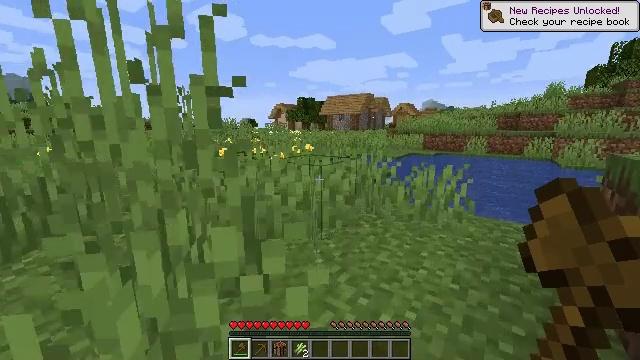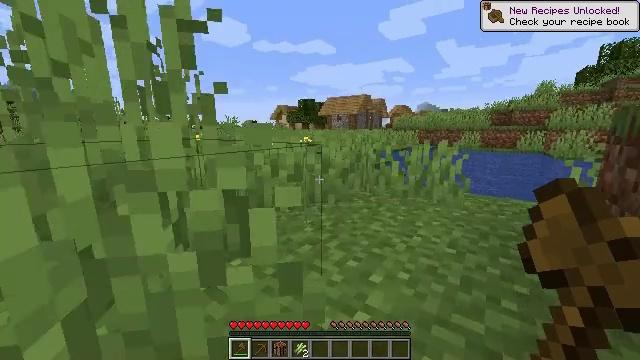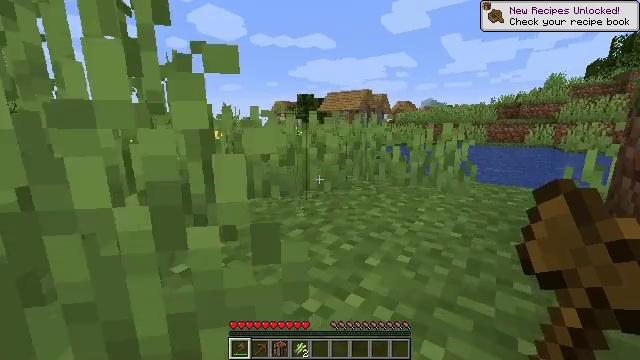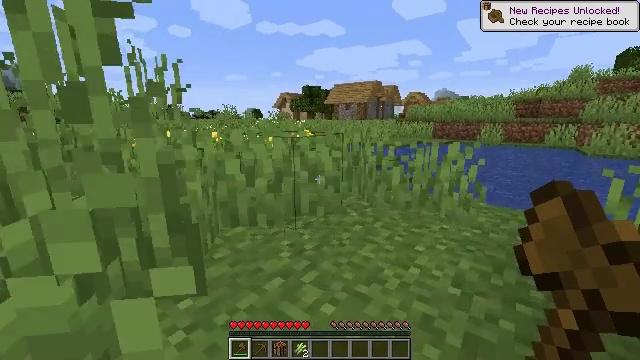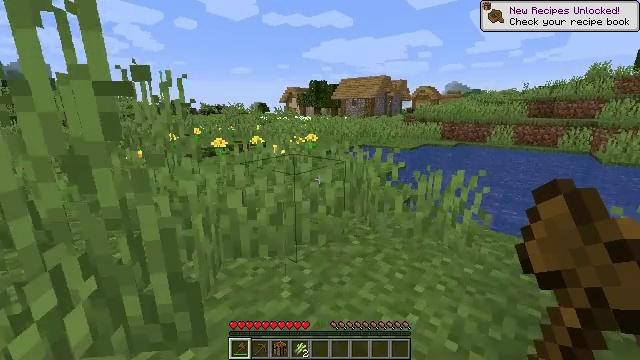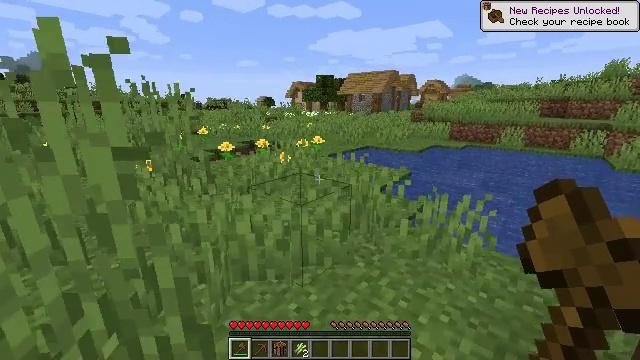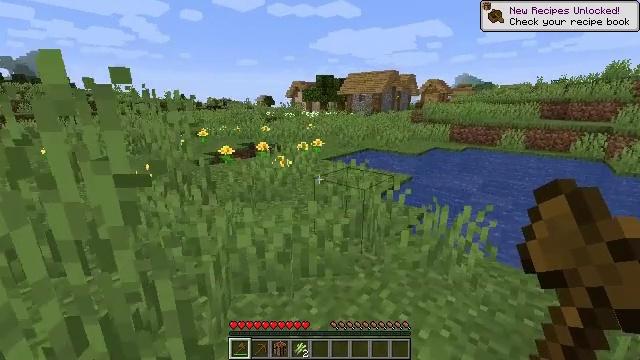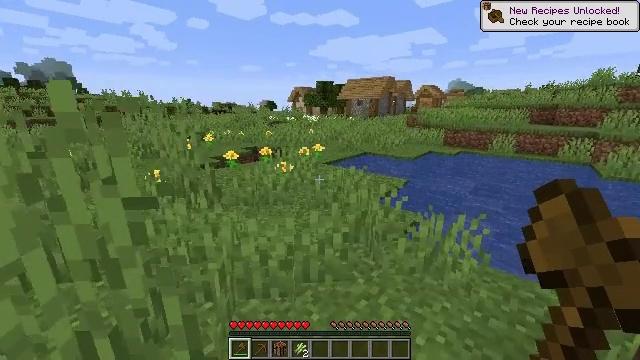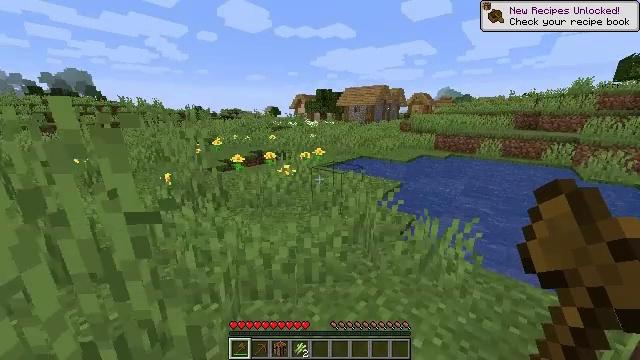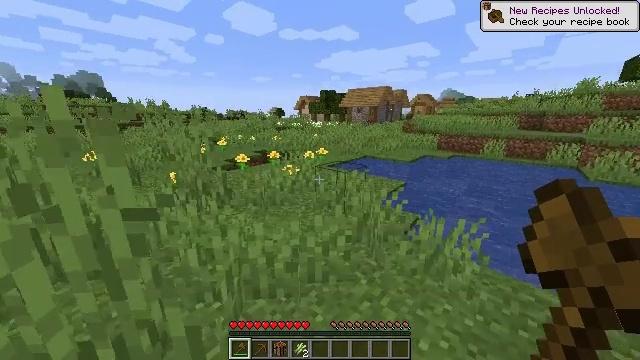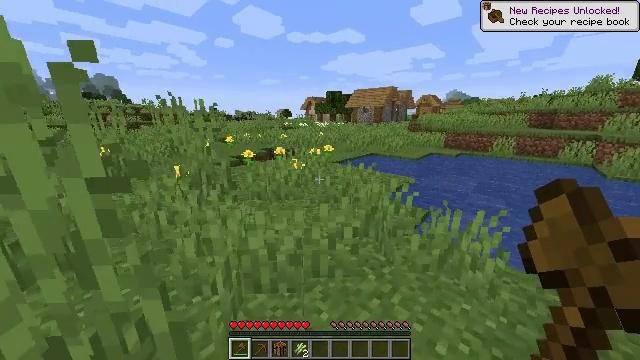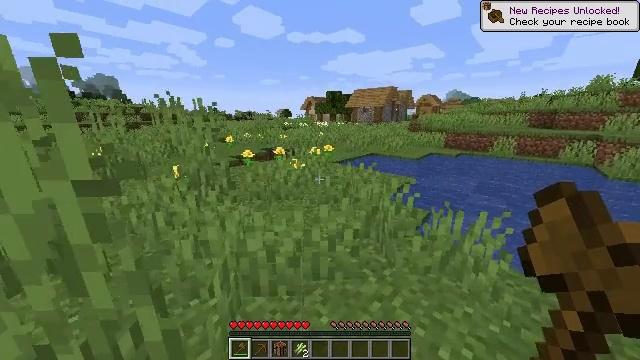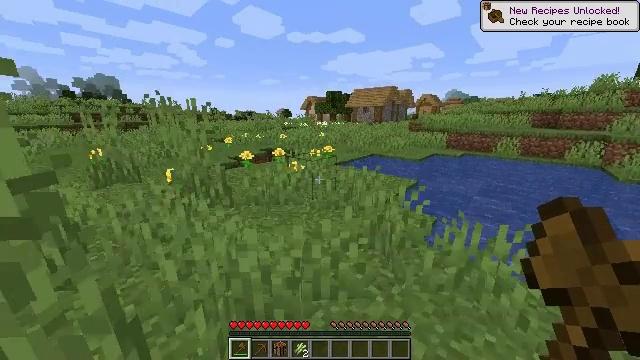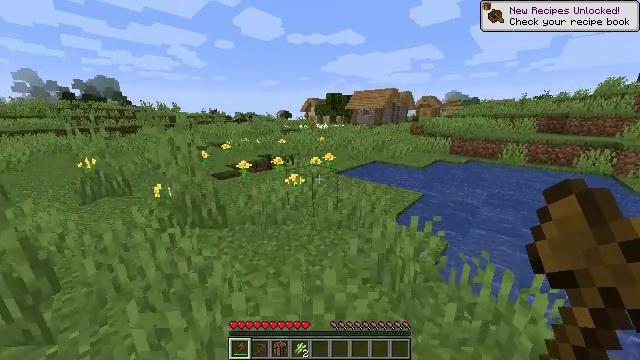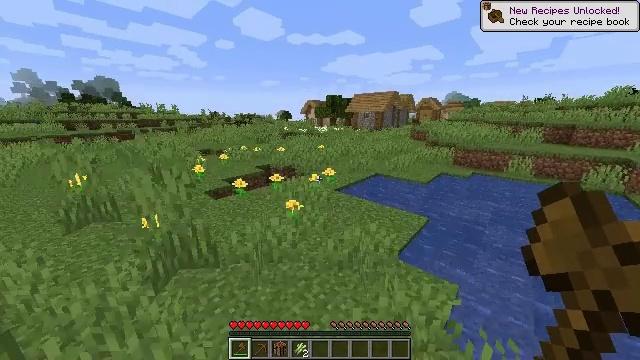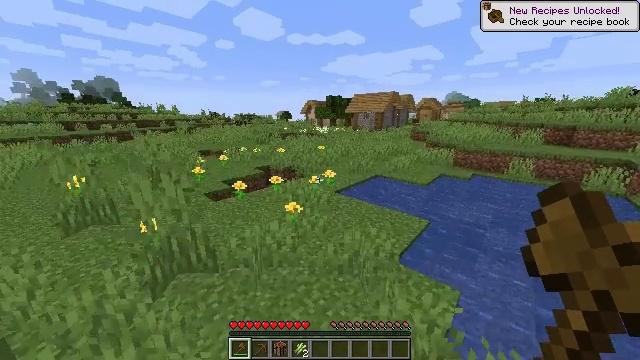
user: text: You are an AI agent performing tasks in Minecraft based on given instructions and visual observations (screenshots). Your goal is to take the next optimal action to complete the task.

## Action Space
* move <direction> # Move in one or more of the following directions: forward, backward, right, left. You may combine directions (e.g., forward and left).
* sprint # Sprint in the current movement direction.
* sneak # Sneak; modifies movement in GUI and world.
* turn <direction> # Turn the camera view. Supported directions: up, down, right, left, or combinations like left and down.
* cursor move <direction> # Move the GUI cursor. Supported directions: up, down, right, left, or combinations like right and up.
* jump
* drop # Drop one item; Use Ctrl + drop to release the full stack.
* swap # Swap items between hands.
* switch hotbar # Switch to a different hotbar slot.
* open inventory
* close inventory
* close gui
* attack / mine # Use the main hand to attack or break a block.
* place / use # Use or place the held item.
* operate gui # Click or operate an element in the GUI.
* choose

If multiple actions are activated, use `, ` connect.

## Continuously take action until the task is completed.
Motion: motion action
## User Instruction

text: Break the yellow bed.
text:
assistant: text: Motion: move forward, sprint, jump
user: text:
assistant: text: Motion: move forward, sprint, jump
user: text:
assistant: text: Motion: move forward, sprint, turn left and down, jump
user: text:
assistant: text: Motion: move forward, sprint, turn left and down, jump
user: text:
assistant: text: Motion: move forward, sprint, turn left and down, jump
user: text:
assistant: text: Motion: move forward, sprint, jump
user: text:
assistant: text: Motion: move forward, sprint, jump
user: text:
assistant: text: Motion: move forward, sprint, jump
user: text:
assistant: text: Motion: move forward, sprint, jump
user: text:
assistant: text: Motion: move forward, sprint, turn left, jump
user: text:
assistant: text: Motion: move forward, sprint, jump
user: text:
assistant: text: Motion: move forward, sprint, jump
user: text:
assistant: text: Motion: move forward, sprint, jump
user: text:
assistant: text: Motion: move forward, sprint, jump
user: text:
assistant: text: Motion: move forward, sprint, jump
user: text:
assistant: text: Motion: move forward, sprint, jump
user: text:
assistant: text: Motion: move forward, sprint, jump
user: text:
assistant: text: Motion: move forward, sprint, jump
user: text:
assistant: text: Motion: move forward, sprint, jump
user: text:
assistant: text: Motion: move forward, sprint, jump
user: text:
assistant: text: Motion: move forward, sprint, jump
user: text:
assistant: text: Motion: move forward, sprint, jump
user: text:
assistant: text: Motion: move forward, sprint, jump
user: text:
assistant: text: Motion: move forward, jump
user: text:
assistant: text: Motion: move forward, jump
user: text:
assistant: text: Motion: move forward, jump
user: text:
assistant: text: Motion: move forward, jump
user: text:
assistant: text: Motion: move forward, jump
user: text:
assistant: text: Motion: move forward, jump
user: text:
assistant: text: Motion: move forward, jump